Interaction volume radius: 10 \u00c5
Interaction volume height: 15 \u00c5
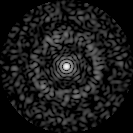
Disorder parameter: 0.8638